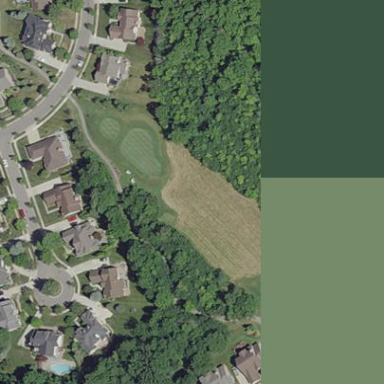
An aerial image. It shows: Rough grassy area used for golf.